Question: I am using easyui for my application. I need to show empty grids for some reasons and I send null data to easyui. However it doesn't show empty grid but a sort number and a button at the first column.
Here is my code:
'''
$('#GRID_PT_TARIFF_CONTRACT').datagrid({
singleSelect: true,
remoteSort: false,
fitcolumns: true,
columns: [[
{ field: 'action', title: 'Islem', width: (_width * 0.08).toString(), sortable: false, formatter: function (value, row, index) {
var button = "";
button = '<input type="button" value="Tarifeyi ac" class="BttnWindow" onclick="DESIGN.OPEN_SEGMENT_FRAME_BY_BUTTON('' + row.TariffId+ '','' + row.TariffName + '','' + row.ContractName + '','' + row.Supplier + '') "/>';
return button;
}
},
{ field: 'TariffName', title: 'Taslak Tarife Tanimi', width: '100%', sortable: true },
{ field: 'TariffStat', title: 'Taslak Tarife Durumu', width: '100%', sortable: true },
{ field: 'Supplier', title: 'Tedarikci', width: '100%', sortable: true },
{ field: 'ContractName', title: 'Sozlesme Tanimi', width: '100%', sortable: true },
{ field: 'ContractStat', title: 'Sozlesme Durumu', width: '100%', sortable: true },
{ field: 'StartDate', title: 'Baslangic Tarihi', width: '100%', sortable: true },
{ field: 'EndDate', title: 'Bitis Tarihi', width: '100%', sortable: true },
{ field: 'NoticePeriod', title: 'Ihbar Suresi', width: '100%', sortable: true, formatter: function (value, row, index) {
var val;
if (row.TariffId != null) {
val = value + ' Gun';
}
return val;
}
},
{ field: 'ValidityPeriod', title: 'Gecerilik Suresi', width: '100%', sortable: true, formatter: function (value, row, index) {
var val;
if (row.TariffId != null) {
val = value + ' Ay';
}
return val;
}
}
]],
onClickRow: function () {
var row = $('#GRID_PT_TARIFF_CONTRACT').datagrid('getSelected');
if (row.TariffId != null) {
GLOBALS.SelectedTariffId = row.TariffId.toString();
//DEGIGN.ROWCLICKEVENT
}
},
onDblClickRow: function () {
var row = $('#GRID_PT_TARIFF_CONTRACT').datagrid('getSelected');
if (row.TariffId != null) {
GLOBALS.SelectedTariffId = row.TariffId.toString();
GLOBALS.SelectedTariffName = row.TariffName.toString();
GLOBALS.SelectedContractName = row.ContractName.toString();
GLOBALS.SelectedSupplier = row.Supplier.toString();
DESIGN.CREATE_TARIFF_WIN(row.TariffId);
}
},
onLoadSuccess: function (data) {
var panel = $(this).closest(".datagrid");
var dg = $(this);
panel.find("div.datagrid-view2 > div.datagrid-body tr:first > td[field]").each(function (k, v) {
var bodyCol = $(v);
var field = bodyCol.attr("field");
var headerCol = panel.find("div.datagrid-view2 > div.datagrid-header tr:first > td[field='" + field + "']");
var bodyContent = bodyCol.children(":first");
var headerContent = headerCol.children(":first");
var content = null;
if (bodyCol.width() > headerCol.width()) {
content = bodyCol.children(":first");
} else {
content = headerCol.children(":first");
}
var col = dg.datagrid("getColumnOption", field);
col.width = content.outerWidth();
col.boxWidth = $.boxModel == true ? content.width() : content.outerWidth();
bodyContent.width(col.boxWidth);
headerContent.width(col.boxWidth);
});
dg.datagrid("fitColumns");
dg.datagrid("fixColumnSize");
}
});
'''
And here is the image:

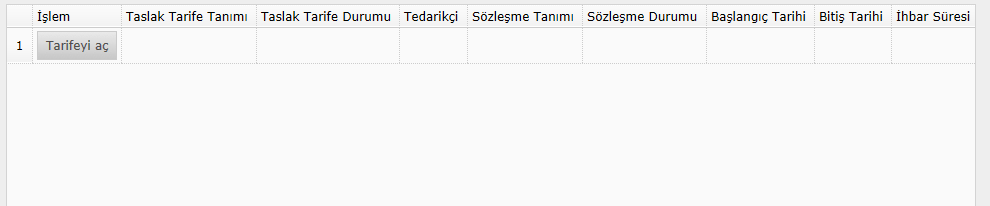
Answer: <URL> and then I changed extension code with;
'''
var myview = $.extend({}, $.fn.datagrid.defaults.view, {
onAfterRender: function (target) {
$.fn.datagrid.defaults.view.onAfterRender.call(this, target);
var opts = $(target).datagrid('options');
var vc = $(target).datagrid('getPanel').children('div.datagrid-view');
vc.children('div.datagrid-empty').remove();
if ($(target).datagrid('getRows').length <= 1) {
if ($(target).datagrid('getRows')[0].Id == null) {
var d = $('<div class="datagrid-empty"></div>').html(opts.emptyMsg || 'no records').appendTo(vc);
d.css({
position: 'absolute',
left: 0,
top: 25,
height: 25,
width: '100%',
textAlign: 'center',
background: 'snow'
});
}
}
}
});
'''